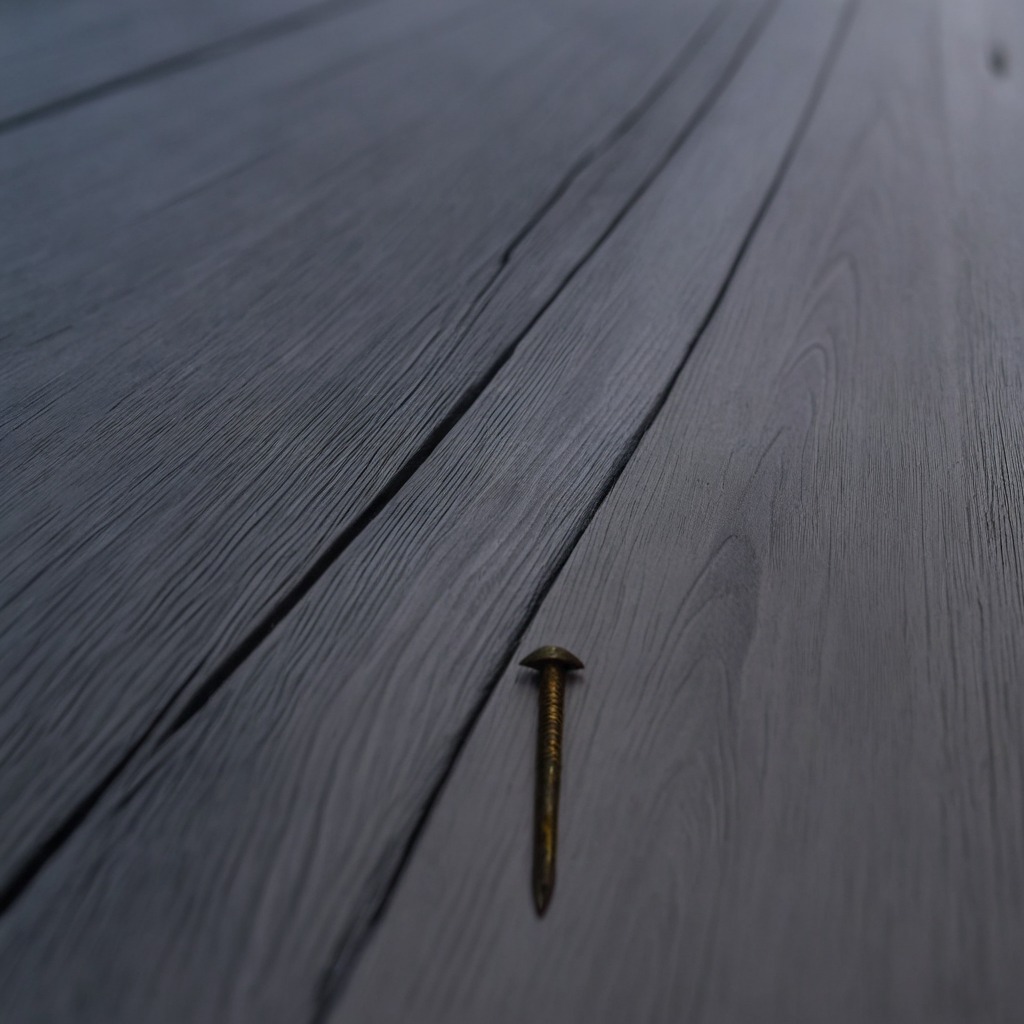
A nail is lying on a table in a small garage.